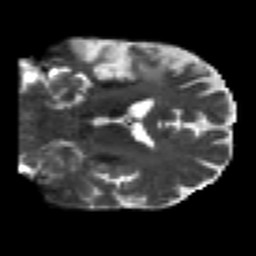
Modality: T2w
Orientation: coronal
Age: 45
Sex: male
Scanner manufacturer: siemens
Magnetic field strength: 3 T
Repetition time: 7.3 s
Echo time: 0.087 s